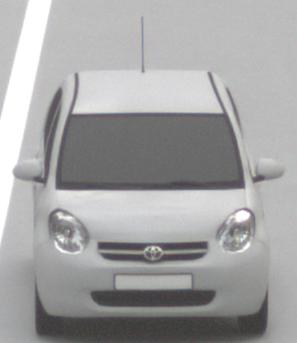
Make: Toyota
Model: Passo
Detailed model: Toyota Passo X Yururi
Model produced from: 2010
Model produced until: 2016
Doors: 5
Color: white
Road condition: dry road
Daytime: sunrise or sunset
Contrast: medium contrast